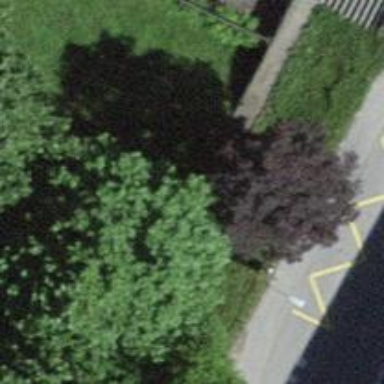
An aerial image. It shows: Bus stop with platform for public transport.